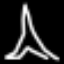
Label: The Eiffel Tower